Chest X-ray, AP view. Patient: 68 years old, sex F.
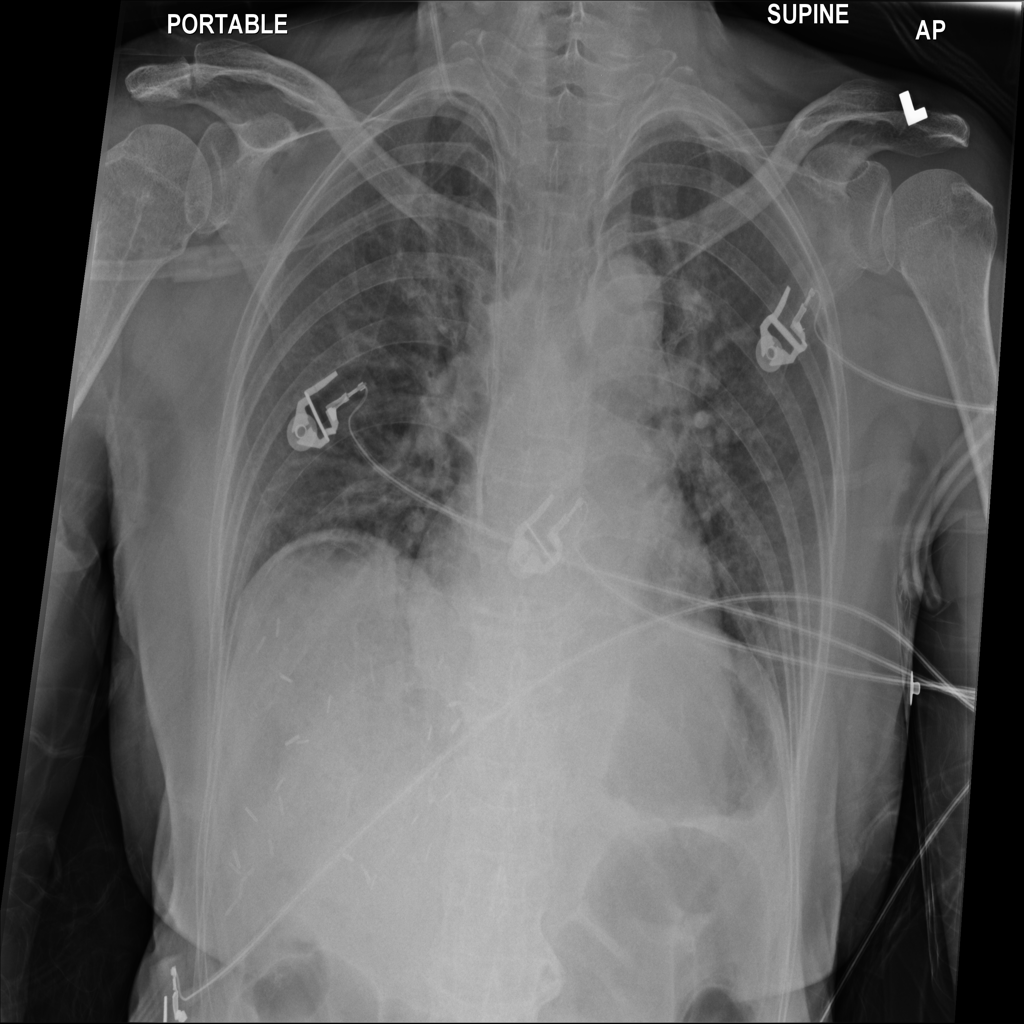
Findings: No Finding